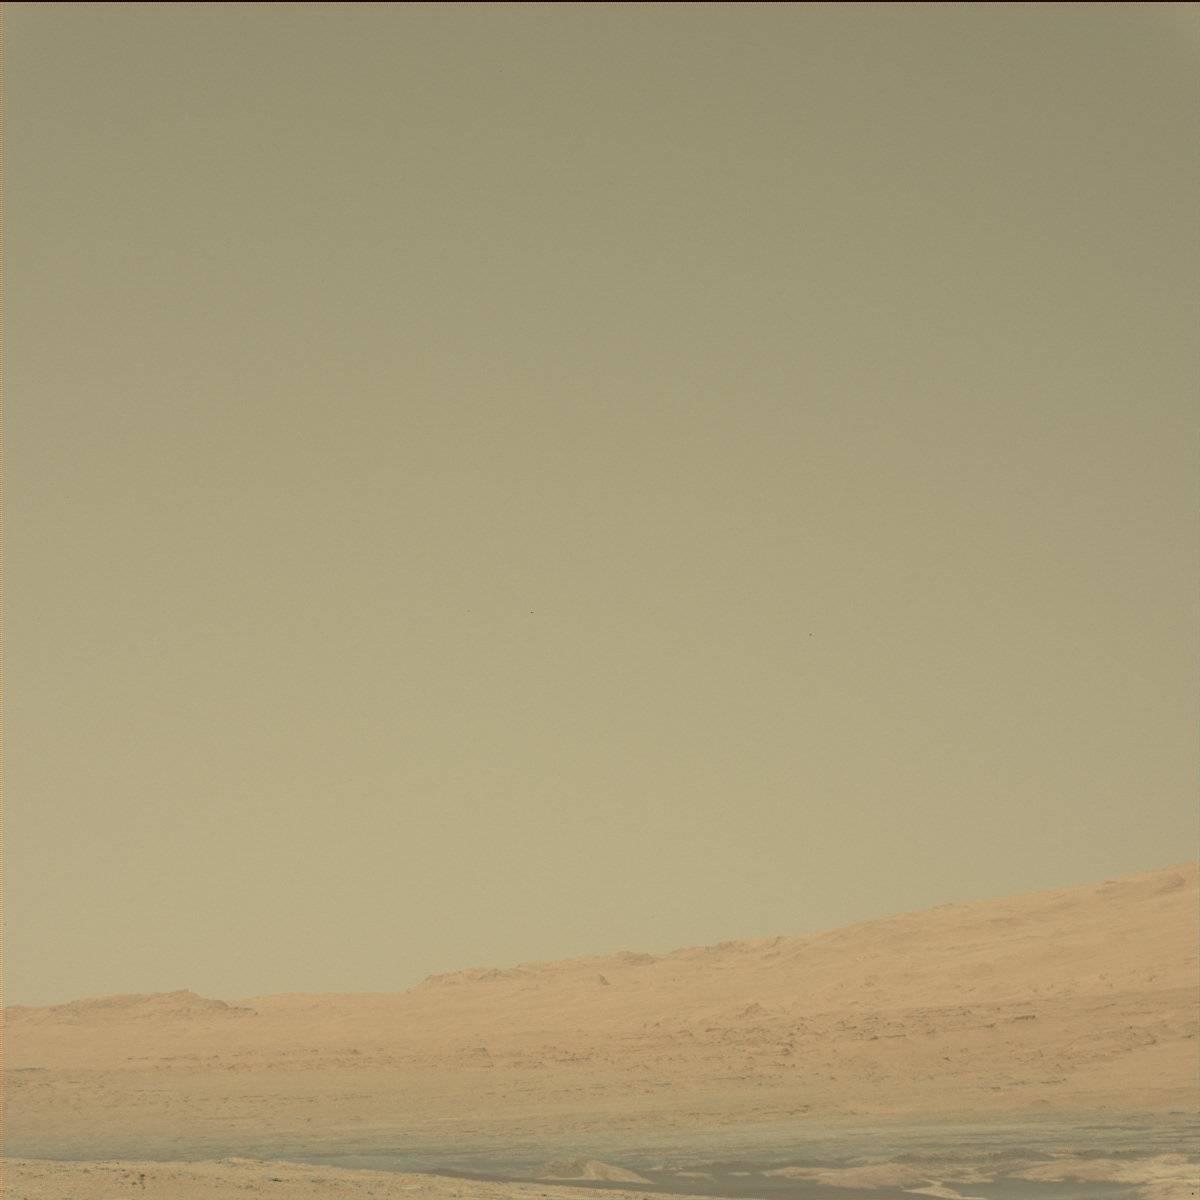
Terrain classes present: Ridge, Sand / Soil, Sky